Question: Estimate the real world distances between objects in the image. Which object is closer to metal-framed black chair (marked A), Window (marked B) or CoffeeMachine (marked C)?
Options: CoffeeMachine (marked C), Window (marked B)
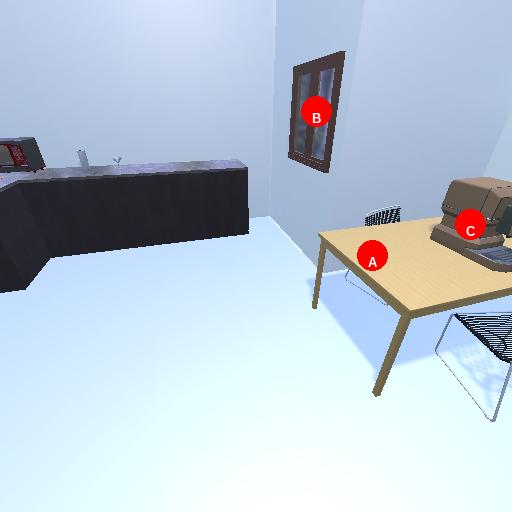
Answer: CoffeeMachine (marked C)